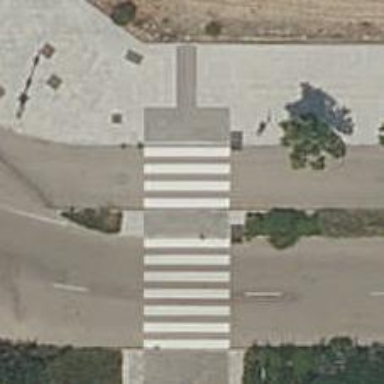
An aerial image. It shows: Uncontrolled crossing on the road.